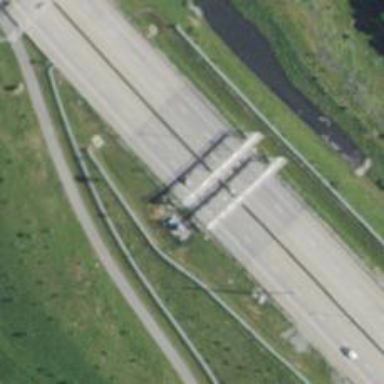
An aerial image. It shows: Toll gantry on the road.